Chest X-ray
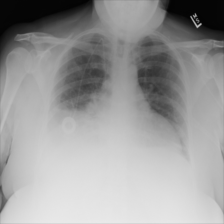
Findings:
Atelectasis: negative
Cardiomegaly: negative
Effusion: negative
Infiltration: positive
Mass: negative
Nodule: negative
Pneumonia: negative
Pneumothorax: negative
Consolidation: negative
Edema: negative
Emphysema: negative
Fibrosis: negative
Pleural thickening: negative
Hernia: negative